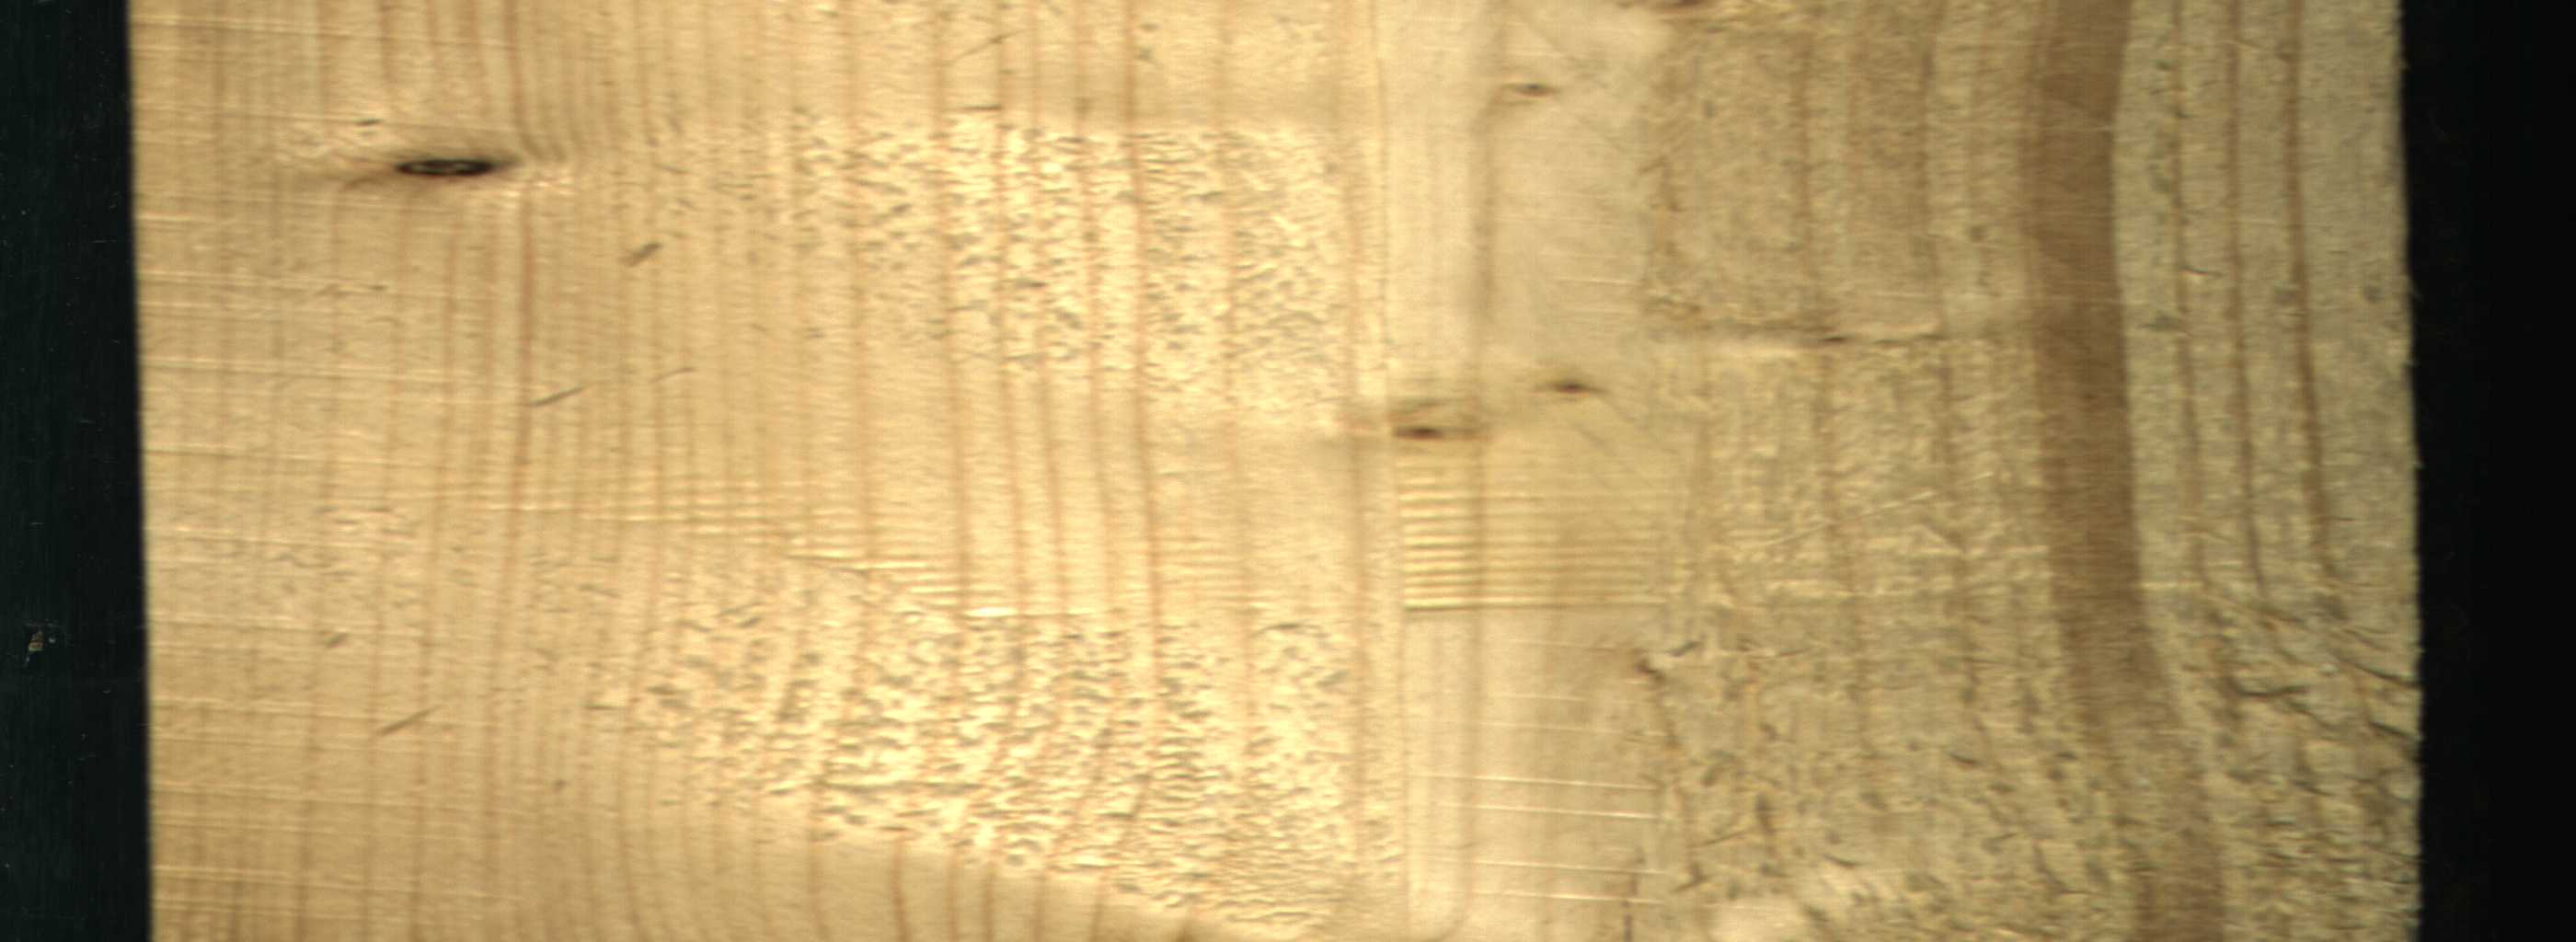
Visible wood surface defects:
Dead_Knot